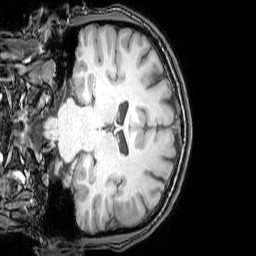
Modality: T1w
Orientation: coronal
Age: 26
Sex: male
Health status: healthy
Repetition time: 0.081 s
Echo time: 0.037 s